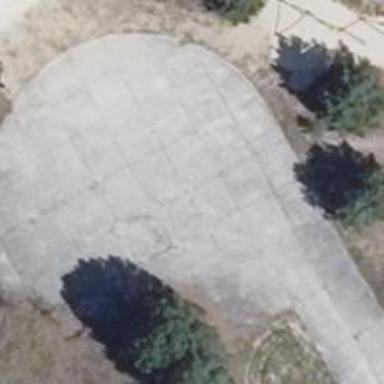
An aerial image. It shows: Service road with concrete surface.